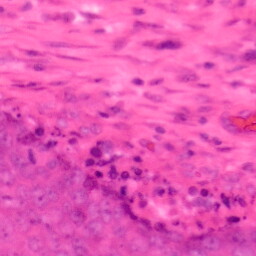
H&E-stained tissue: Colon